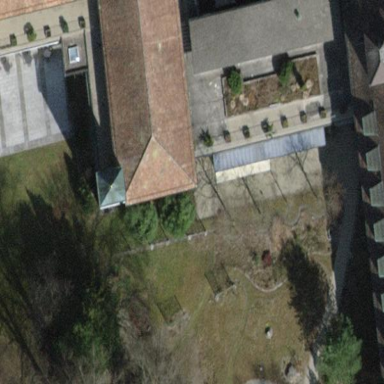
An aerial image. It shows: Hospital building.